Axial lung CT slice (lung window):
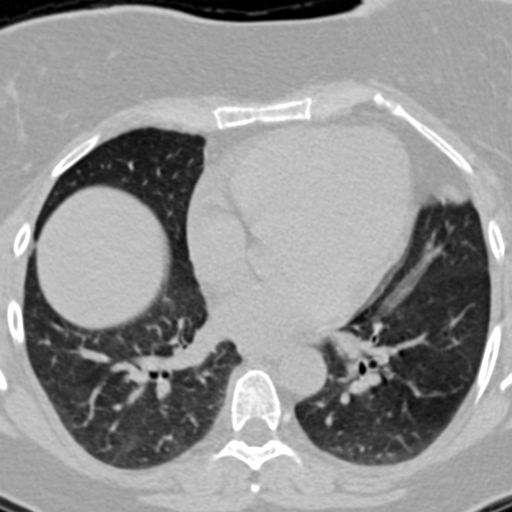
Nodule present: no